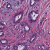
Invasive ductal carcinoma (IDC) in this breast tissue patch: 1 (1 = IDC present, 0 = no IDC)